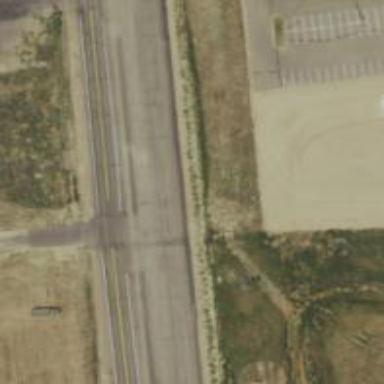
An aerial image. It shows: Asphalt road designated as trunk highway.